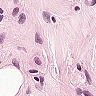
Metastatic tissue present: yes